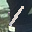
Label: 1